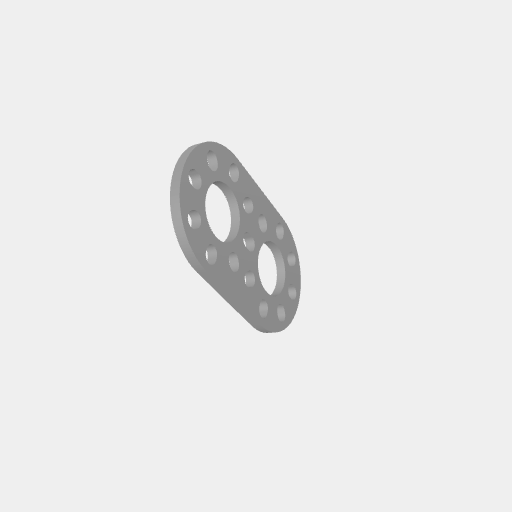
Part: PatternPlateRoundEnd2H